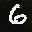
Label: 6